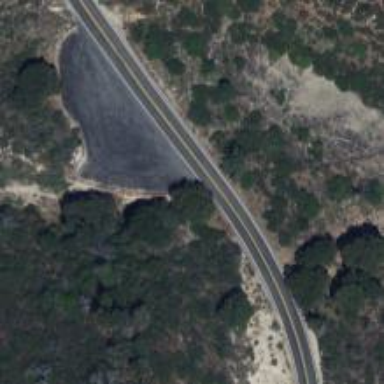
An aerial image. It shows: Asphalt road with primary classification and embankment.